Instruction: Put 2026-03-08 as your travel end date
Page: home
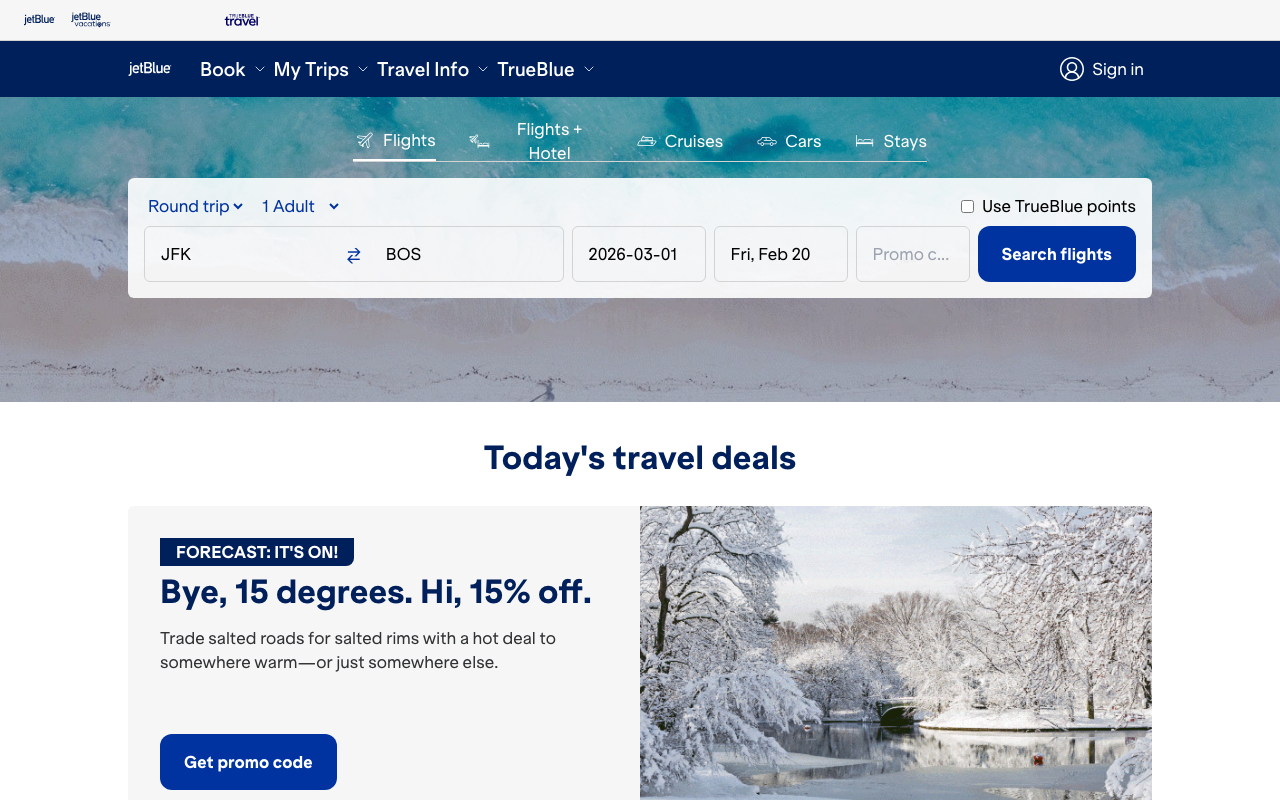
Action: type